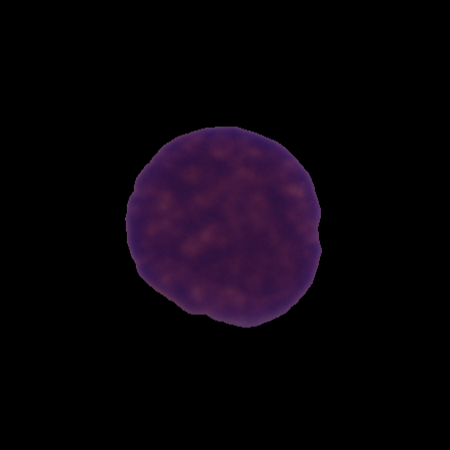
Label: cancer